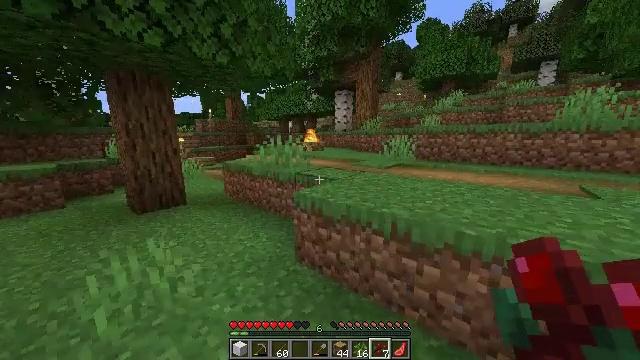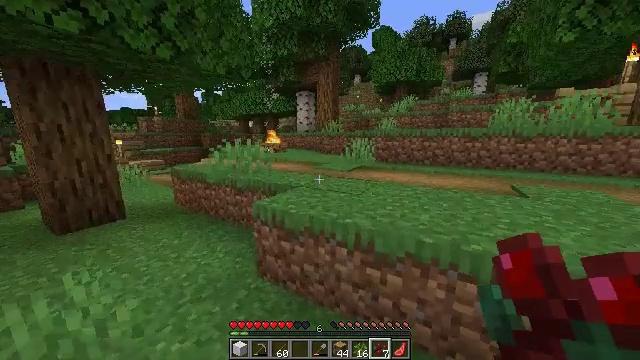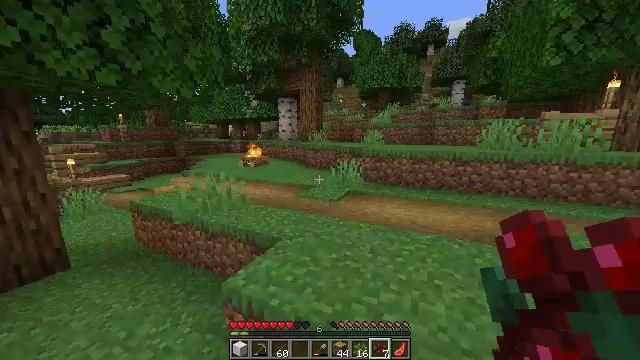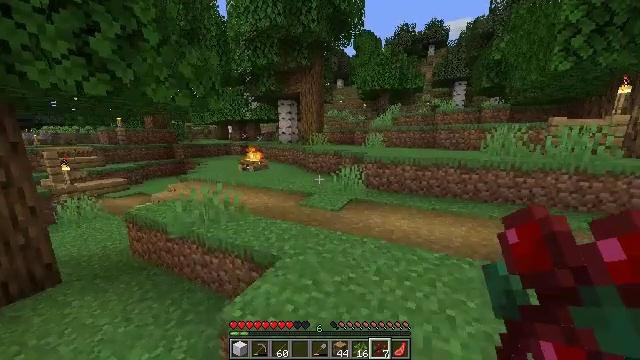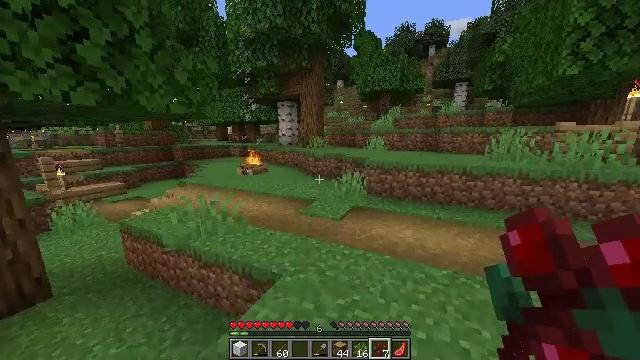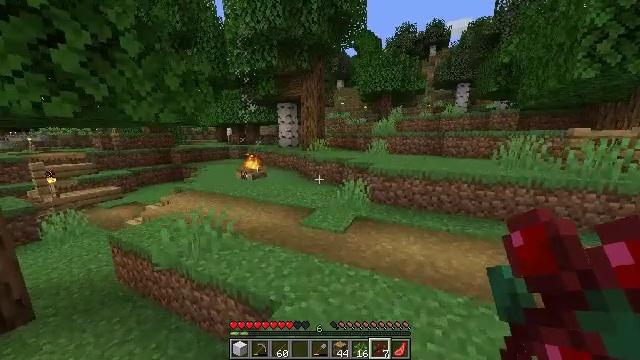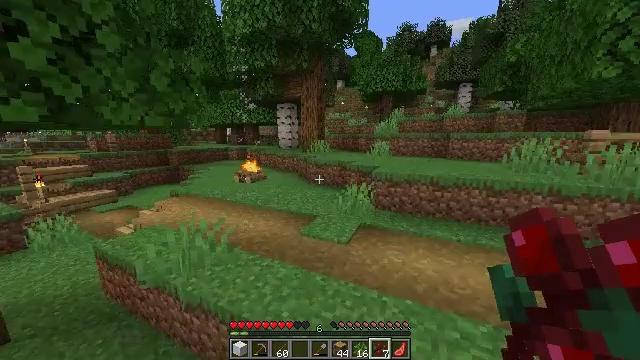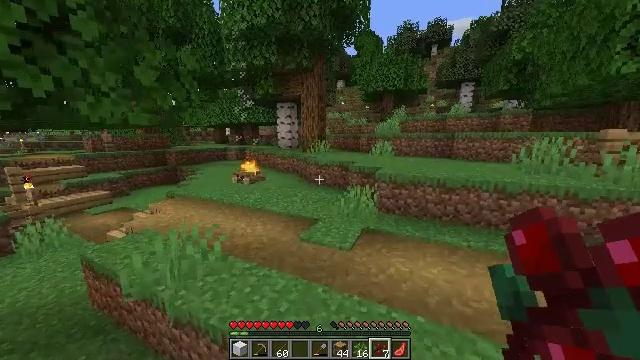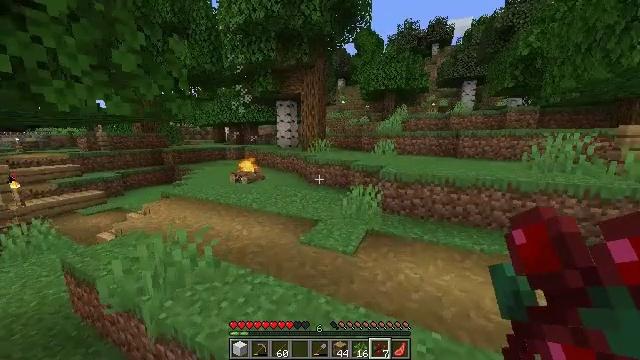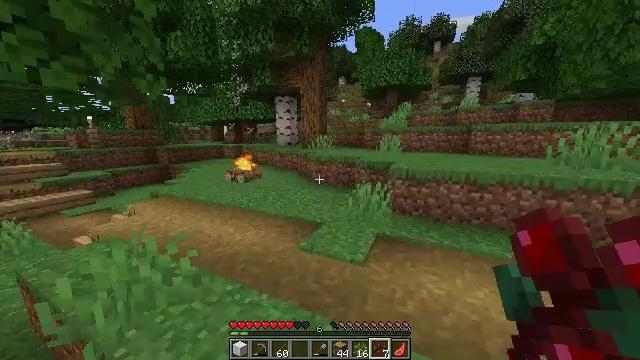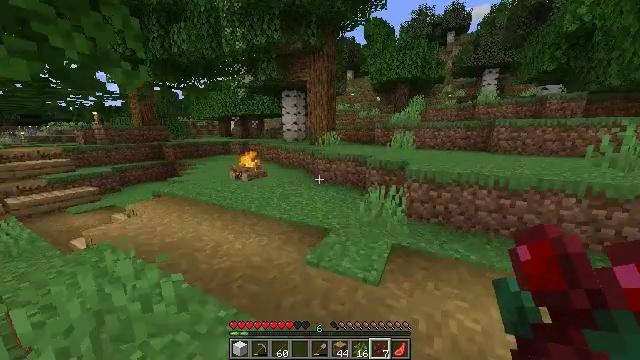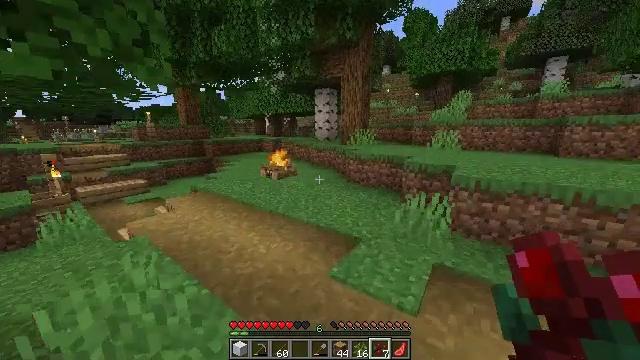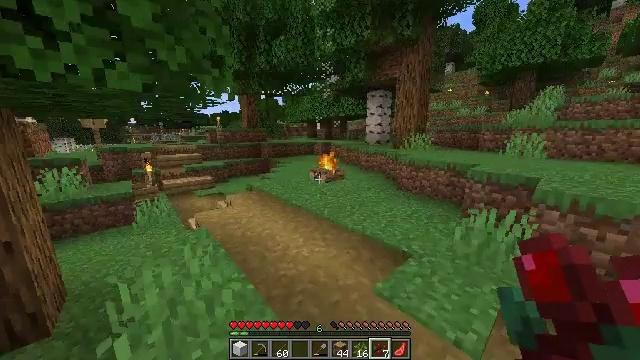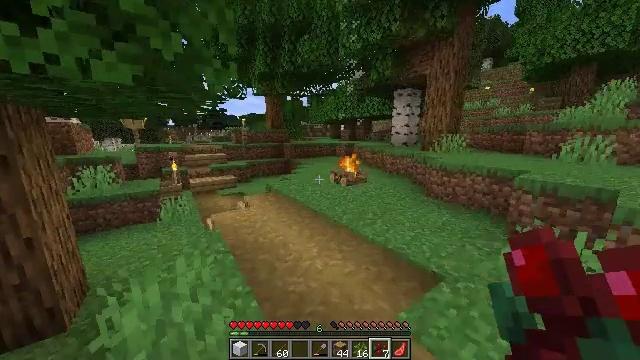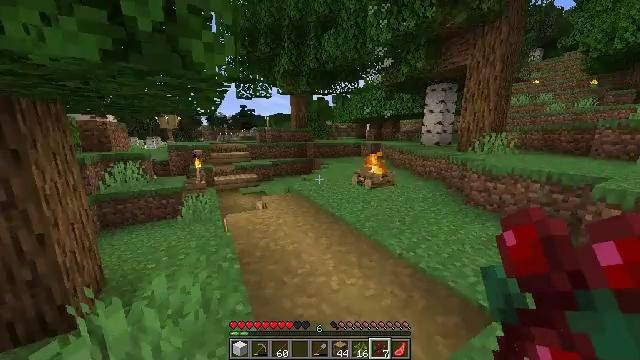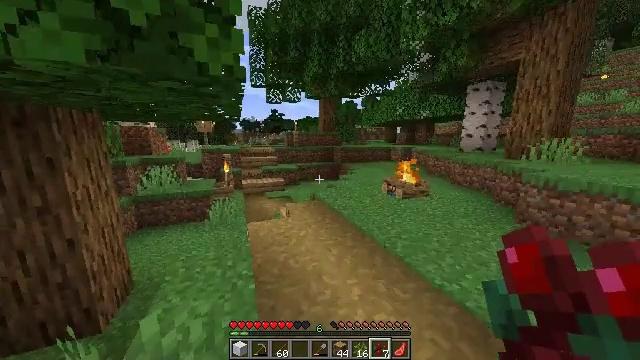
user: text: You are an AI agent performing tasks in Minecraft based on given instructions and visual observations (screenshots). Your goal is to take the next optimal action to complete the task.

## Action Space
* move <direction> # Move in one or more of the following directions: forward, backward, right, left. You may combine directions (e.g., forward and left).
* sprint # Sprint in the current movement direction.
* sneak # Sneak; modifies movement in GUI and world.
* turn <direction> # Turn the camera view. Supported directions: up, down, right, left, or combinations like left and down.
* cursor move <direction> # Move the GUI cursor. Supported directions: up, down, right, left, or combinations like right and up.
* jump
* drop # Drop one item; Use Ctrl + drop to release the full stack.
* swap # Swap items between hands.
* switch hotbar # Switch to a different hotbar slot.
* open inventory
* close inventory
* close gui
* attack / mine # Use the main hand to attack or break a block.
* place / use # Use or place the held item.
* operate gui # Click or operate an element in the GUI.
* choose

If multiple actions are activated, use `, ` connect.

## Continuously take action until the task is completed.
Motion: motion action
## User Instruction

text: Turn white wool into purple wool using purple dye.
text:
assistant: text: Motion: move forward, turn right, jump
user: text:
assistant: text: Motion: move forward, turn right, jump
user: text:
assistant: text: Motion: move forward, jump
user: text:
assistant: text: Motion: move forward
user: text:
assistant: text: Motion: move forward
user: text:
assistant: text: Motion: move forward
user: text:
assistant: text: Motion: move forward
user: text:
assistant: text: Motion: move forward
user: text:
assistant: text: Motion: move forward
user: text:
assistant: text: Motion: move forward, turn left and down
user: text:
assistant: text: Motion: move forward, turn left
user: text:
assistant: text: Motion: move forward, turn left
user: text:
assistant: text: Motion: move forward, turn left
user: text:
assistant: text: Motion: move forward, turn left
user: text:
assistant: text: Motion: move forward, turn left and up
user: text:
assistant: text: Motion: move forward, turn left
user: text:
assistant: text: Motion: move forward, turn left
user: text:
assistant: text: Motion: move forward, turn left
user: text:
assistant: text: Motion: move forward
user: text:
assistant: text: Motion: move forward, turn right
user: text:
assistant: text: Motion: move forward, turn right
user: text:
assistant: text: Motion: move forward
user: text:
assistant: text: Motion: move forward
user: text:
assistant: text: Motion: move forward
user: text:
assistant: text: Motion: move forward
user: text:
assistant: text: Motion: move forward, turn right
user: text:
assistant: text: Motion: move forward, turn right and down
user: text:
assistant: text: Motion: move forward
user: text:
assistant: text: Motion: move forward
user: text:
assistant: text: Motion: move forward